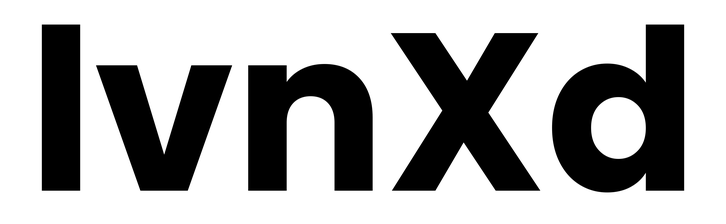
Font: Poppins-Bold